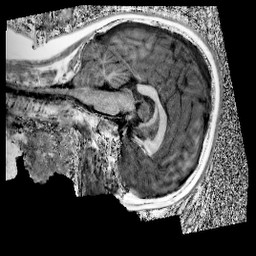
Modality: UNIT1
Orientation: sagittal
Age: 10
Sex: male
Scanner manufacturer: siemens
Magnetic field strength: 3 T
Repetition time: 4 s
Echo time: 0.00303 s